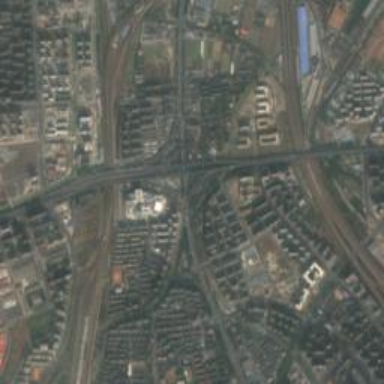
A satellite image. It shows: Motorway junction.